Question: I have added 2 elements to a vb .net collection. When debugging I can see the .count = 2.
If a watch for the elements inside the collection I see as usually a first empty element in the zero index and then the two elements that I have added.

The problem is that when I iterate the collection with a For Each Next loop, the empty element is iterated and the last element is not.
This is how the structure is declared
'''
Structure bstCategory
Dim categoryCode As String
Dim categoryVersion As String
End Structure
'''
This is how the collection is populated
'''
With ci.tItem.information
.categories = New Collection
Dim additionalClassification As bstCategory
additionalClassification.categoryCode = "1"
additionalClassification.categoryVersion = "A"
.categories.Add(additionalClassification)
additionalClassification.categoryCode = "2"
additionalClassification.categoryVersion = "B"
.categories.Add(additionalClassification)
End With
'''
This is how the collection is iterated
'''
For Each category As bstCategory In ci.tItem.information.categories
ValidateCategory(categorycode)
Next
'''
What am I doing wrong?
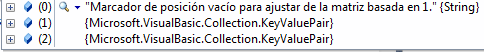
Answer: I was not able to reproduce your issue, it works fine for me using vb.net in vs2010 target .net 2.0
Here what I tried based on your code:
'''
Module Module1
Structure bstCategory
Dim Code As String
Dim Version As String
End Structure
Sub Main()
Dim categories As New Collection()
Dim c As New bstCategory
c.Code = "1"
c.Version = "1"
categories.Add(c)
categories.Add(c)
For Each category As bstCategory In categories
Console.WriteLine(category.Code)
Next
End Sub
End Module
'''
If For Each is giving you that strange behavior, you can change it to use a For instead.
'''
For i As Integer = 1 To categories.Count
Console.WriteLine(categories(i).Code)
Next
'''
Anyway, it is very strange what you are facing and what I suggest is to look for the index 0 text in Google. I did it and there are some pages talking about that so your answer may be there.
Google for: "empty placeholder to adjust for 1-based array"
Hope that helps!
here is a picture showing the 3 values in the collection from 0 to 2, however, when iterated it only enters twice printing out 1 twice.